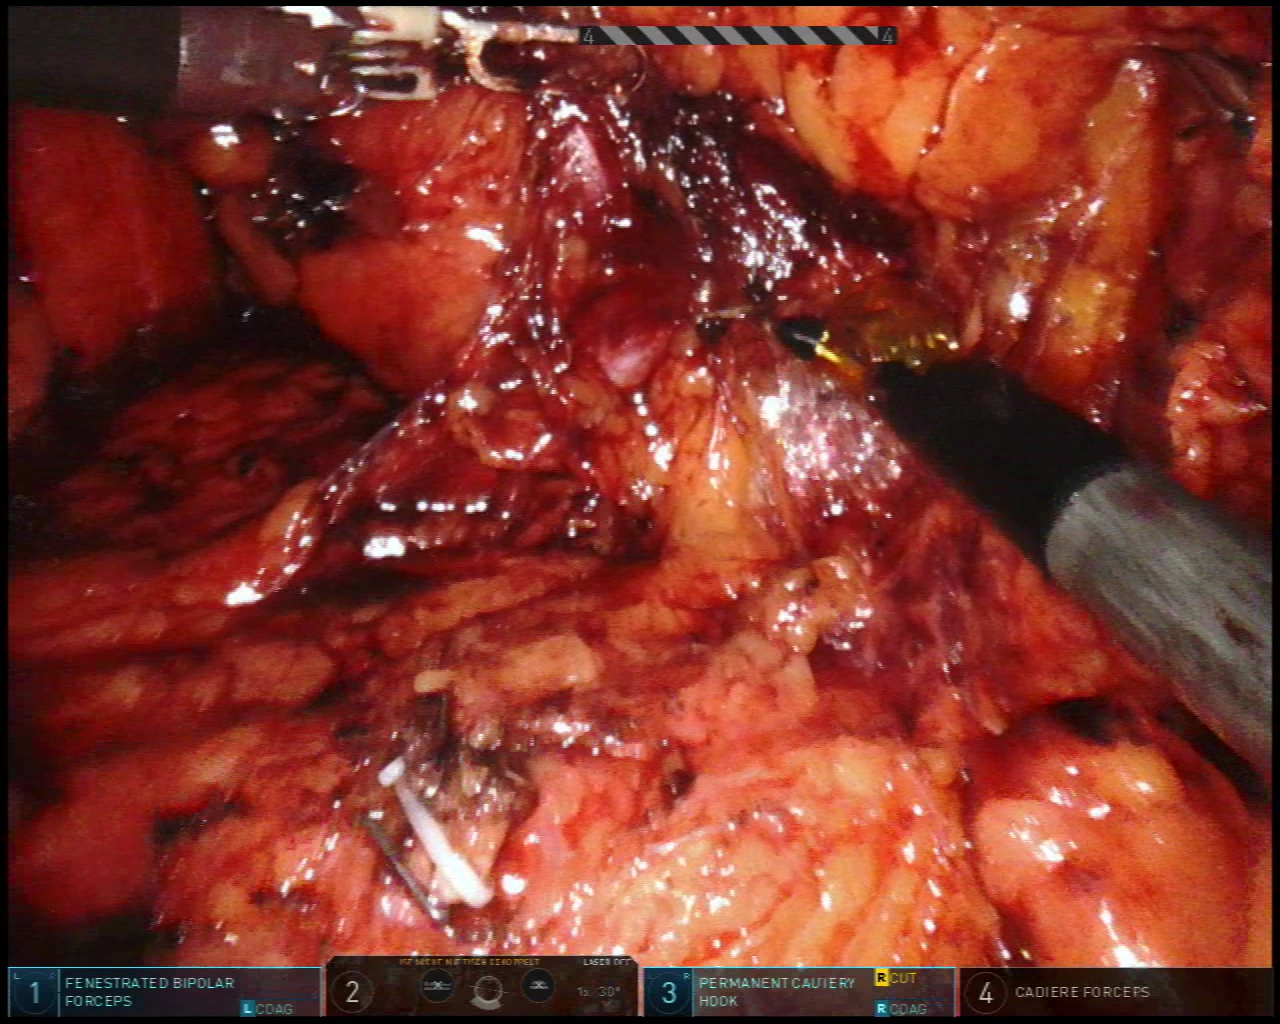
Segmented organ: ureter
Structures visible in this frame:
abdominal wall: no
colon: no
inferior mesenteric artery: no
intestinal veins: no
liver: no
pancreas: no
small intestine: no
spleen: no
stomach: no
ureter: yes
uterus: no
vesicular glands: no